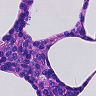
Metastatic tissue present: no